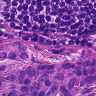
Metastatic tissue present: yes